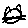
Label: cat